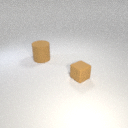
small brown rubber cube in front of large brown rubber cylinder